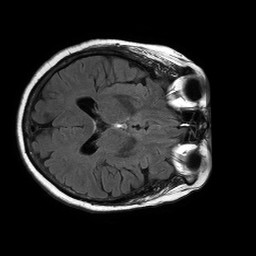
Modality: FLAIR
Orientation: axial
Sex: female
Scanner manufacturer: philips
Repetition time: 11 s
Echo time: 0.125 s